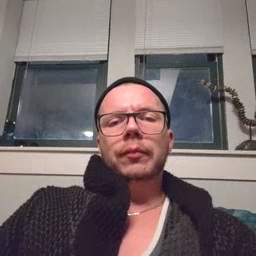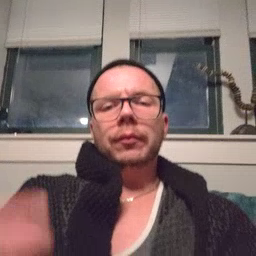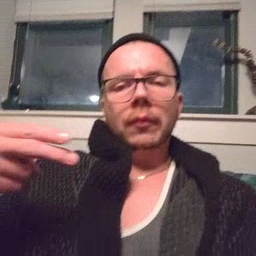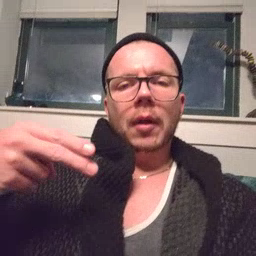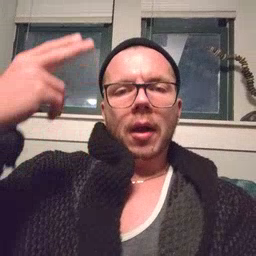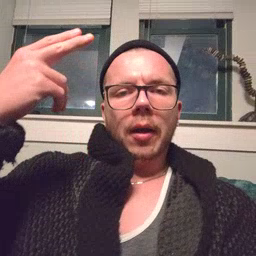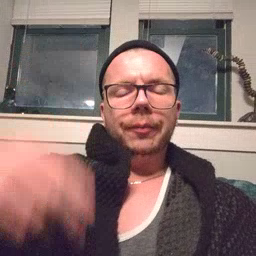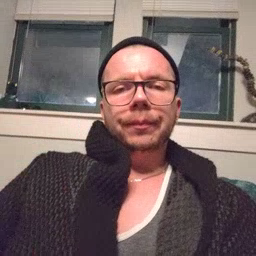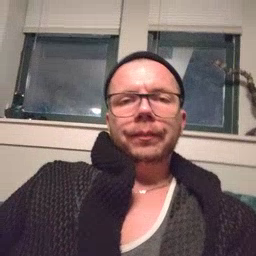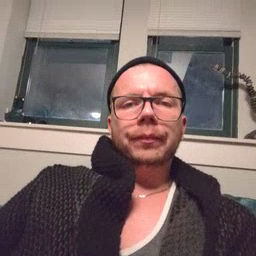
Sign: high